Question: What is the result of this measurement?
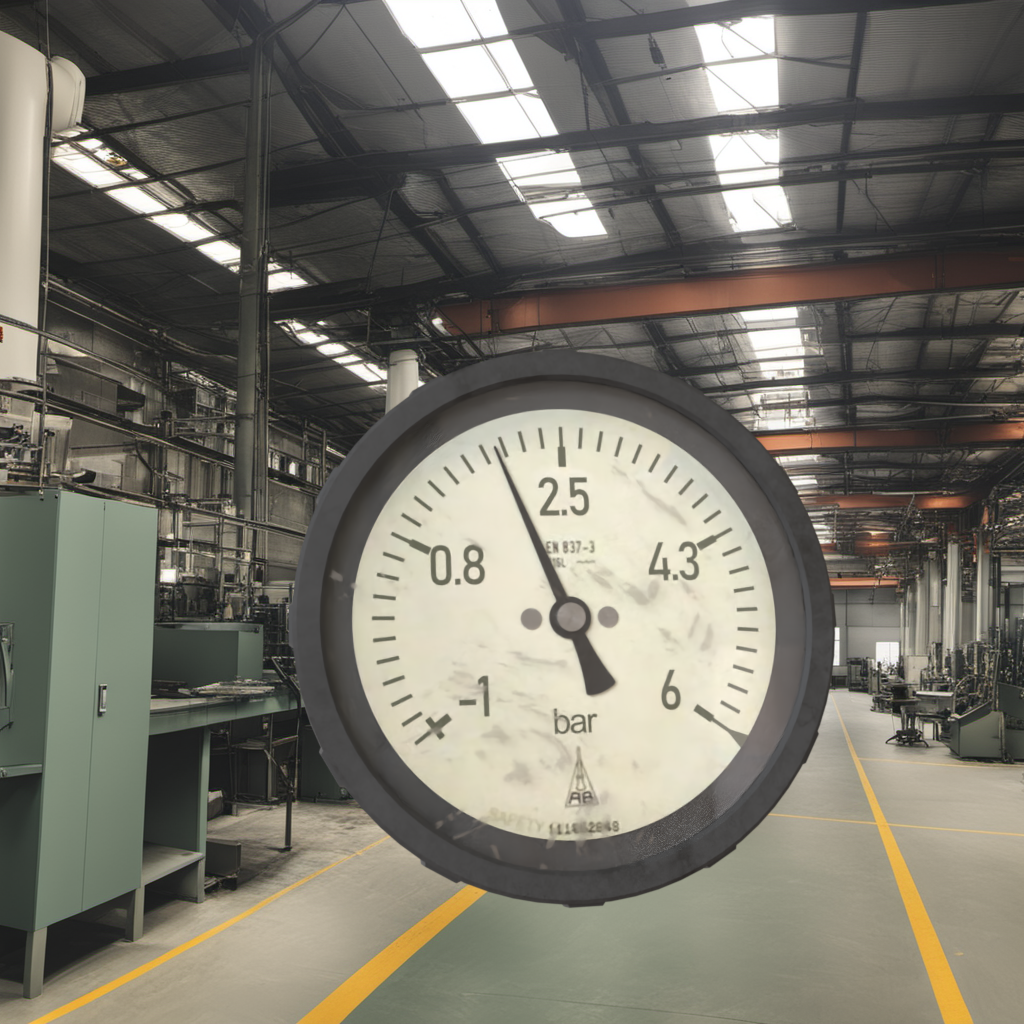
Answer: The result is 1.9
Question: What is the range of the measurement shown in the image?
Answer: The range is from -1 to 6
Question: What is the minimum and maximum value range of this measurement?
Answer: The minimum value is -1 and the maximum value is 6